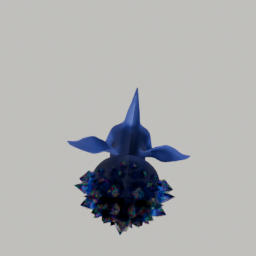
Label: animals